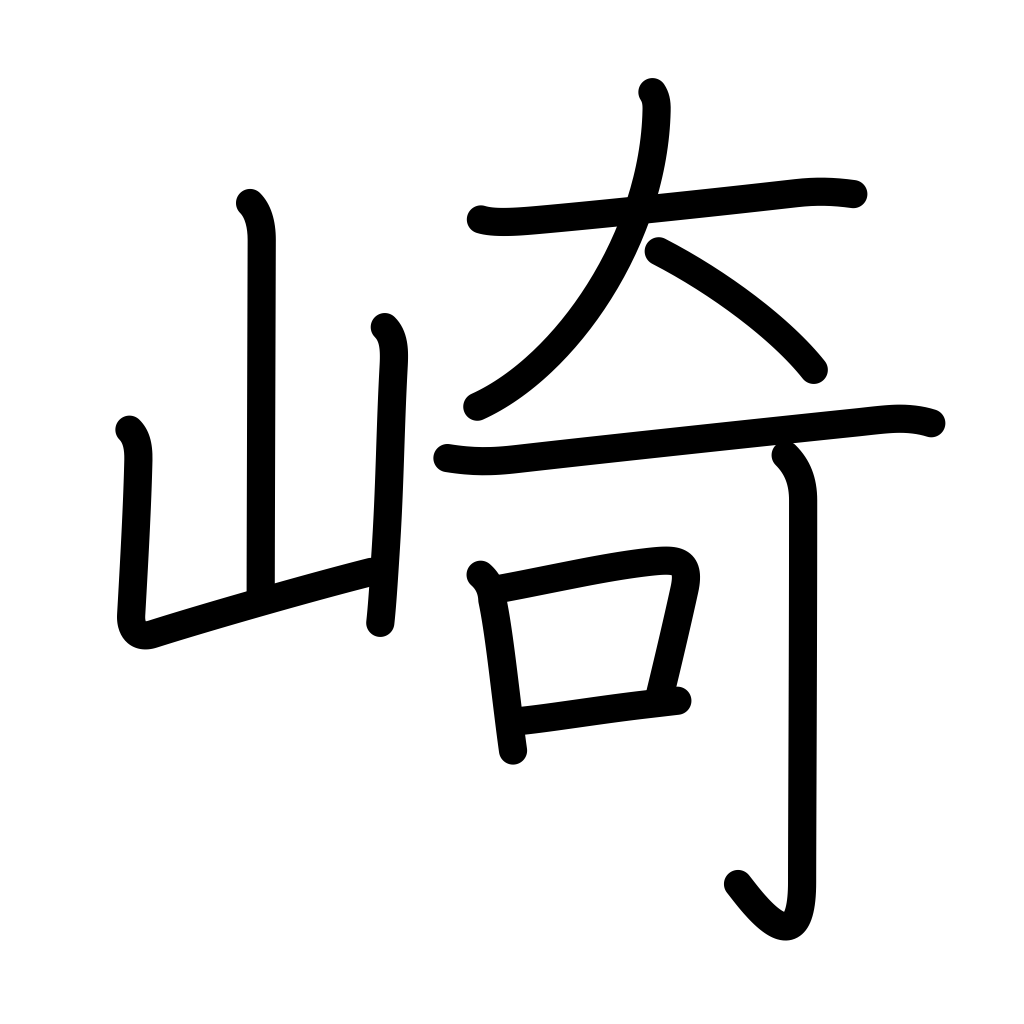
Meaning: promontory, cape, spit